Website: crate-barrel
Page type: delivery-shipping
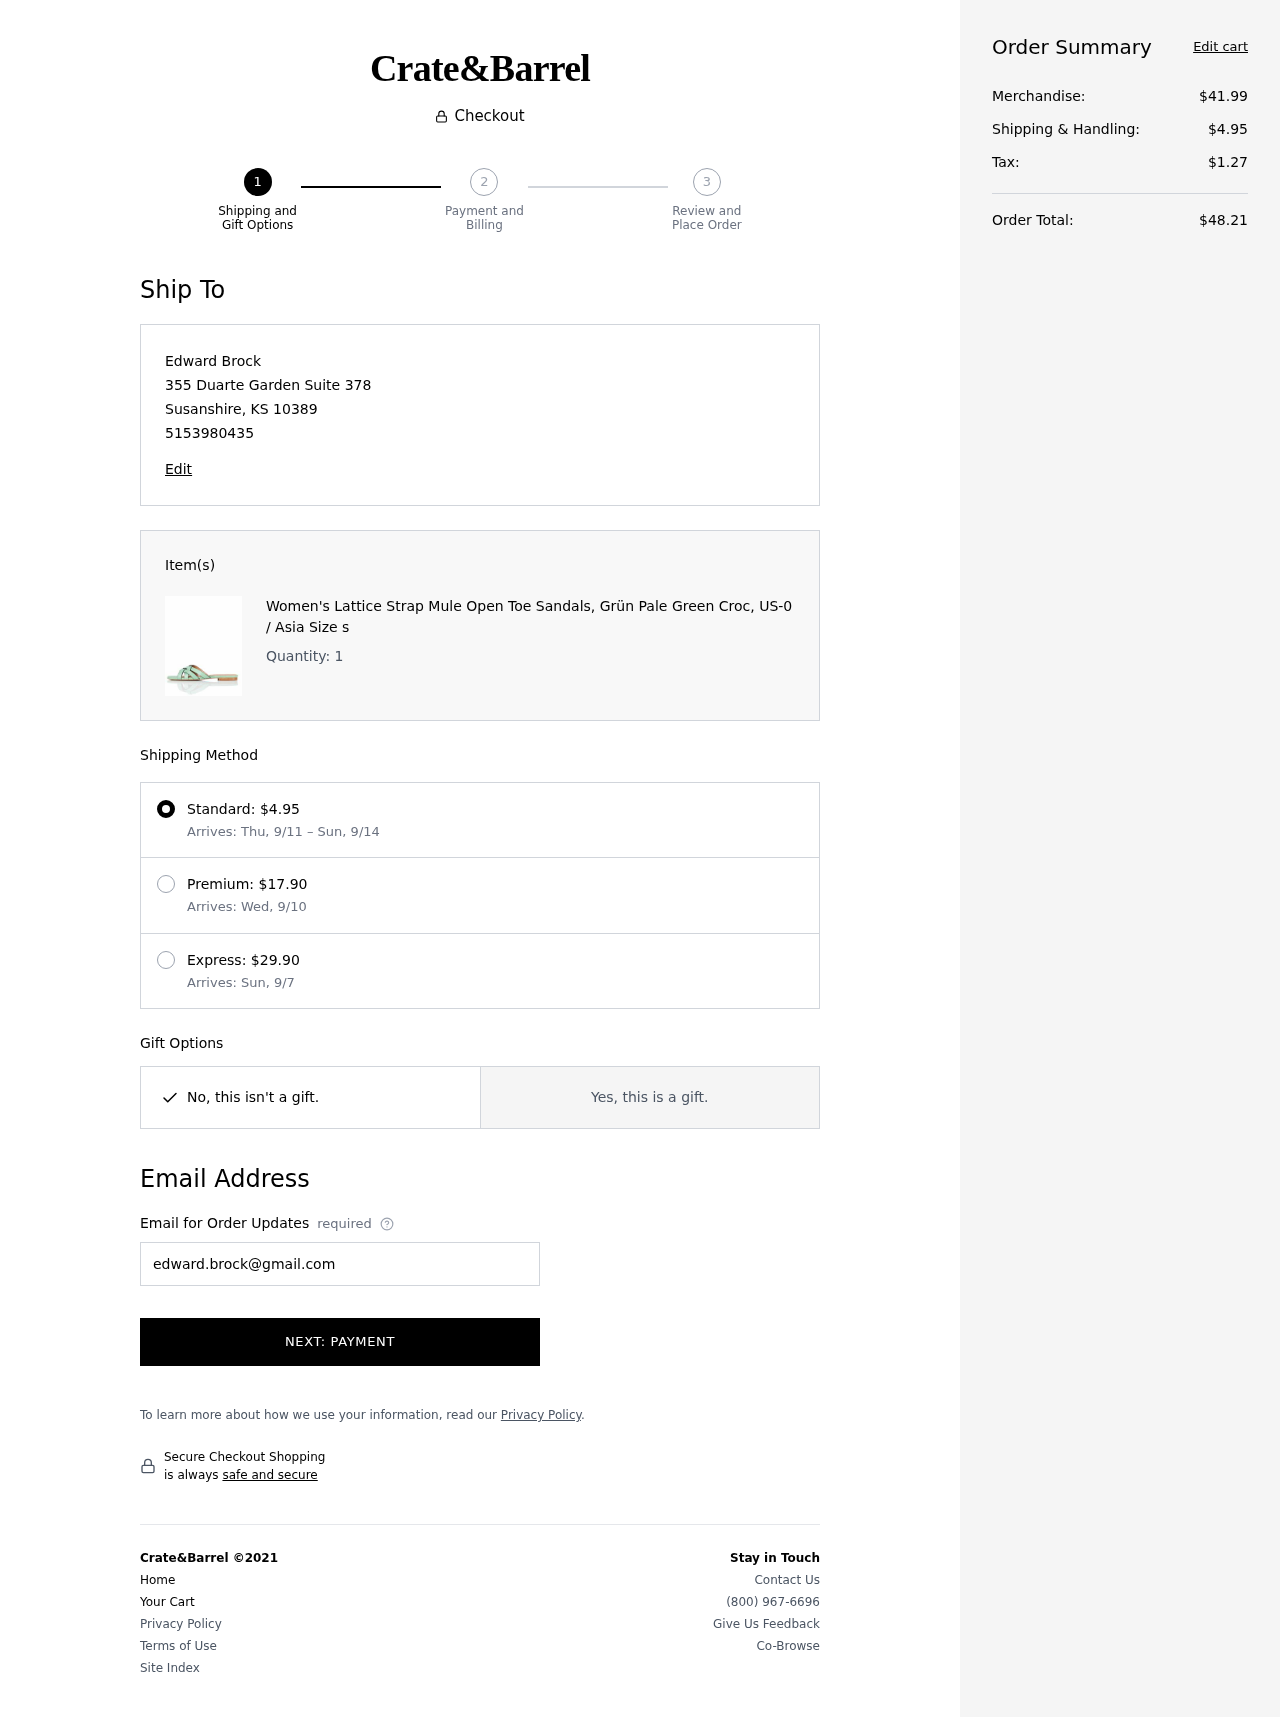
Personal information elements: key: PII_CITY
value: Susanshire
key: PII_EMAIL
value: edward.brock@gmail.com
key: PII_FULLNAME
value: Edward Brock
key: PII_PHONE
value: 5153980435
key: PII_POSTCODE
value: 10389
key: PII_STATE_ABBR
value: KS
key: PII_STREET
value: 355 Duarte Garden Suite 378
Product elements: key: PRODUCT1_NAME
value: Women's Lattice Strap Mule Open Toe Sandals, Grün Pale Green Croc, US-0 / Asia Size s
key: PRODUCT1_QUANTITY
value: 1
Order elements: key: ORDER_SHIPPING_COST
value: $4.95
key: ORDER_SHIPPING_DATE
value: Thu, 9/11
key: ORDER_DELIVERY_DATE
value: Sun, 9/14
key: ORDER_SHIPPING_COST2
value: $17.90
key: ORDER_DELIVERY_DATE2
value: Arrives: Wed, 9/10
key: ORDER_SHIPPING_COST3
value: $29.90
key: ORDER_DELIVERY_DATE3
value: Arrives: Sun, 9/7
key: ORDER_SUBTOTAL
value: $41.99
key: ORDER_TAX
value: $1.27
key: ORDER_TOTAL
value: $48.21